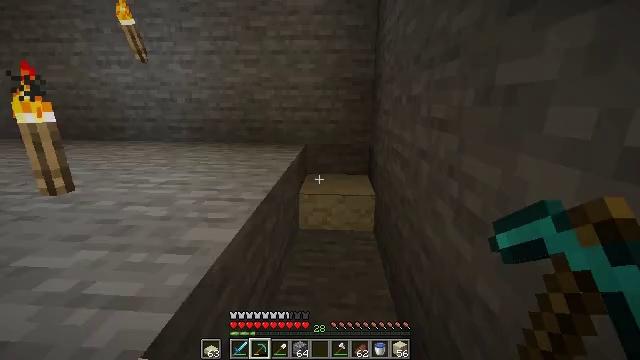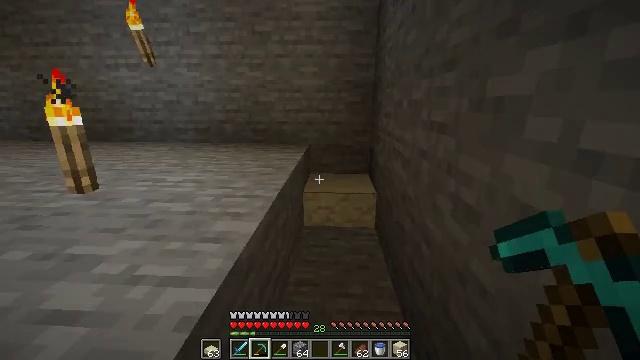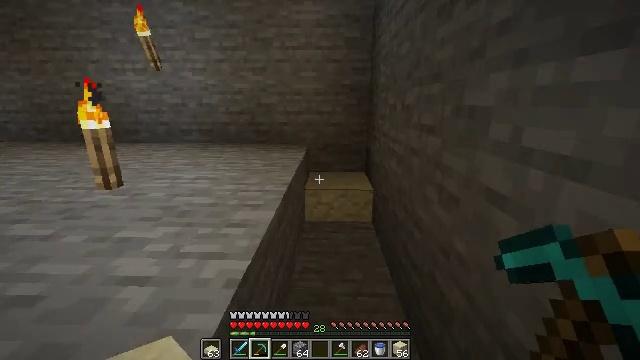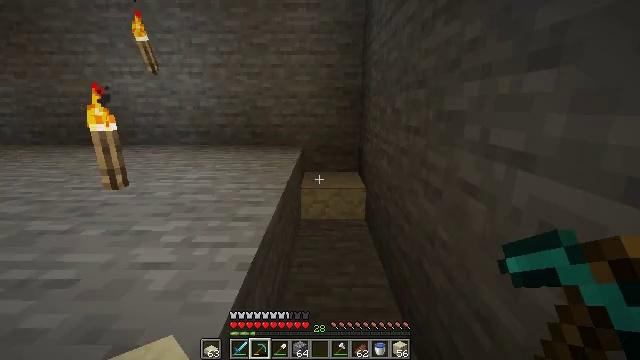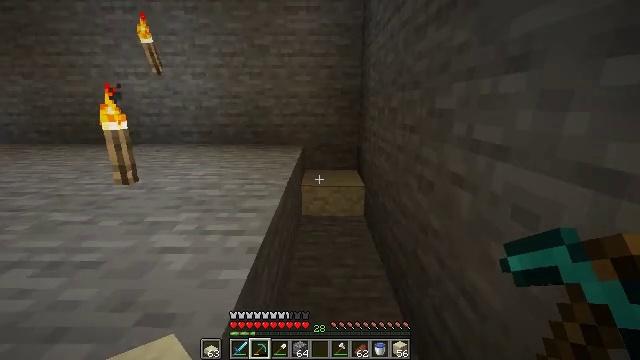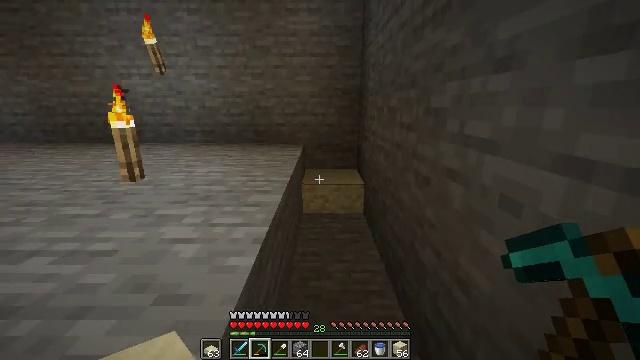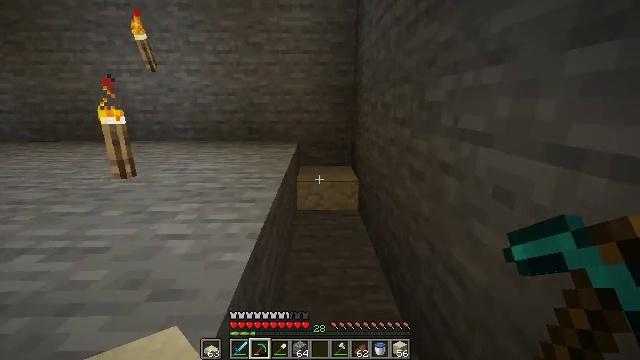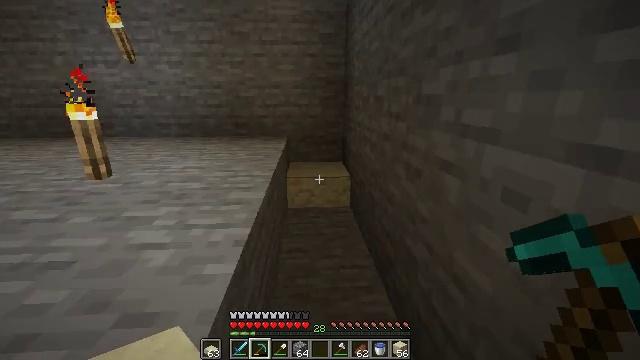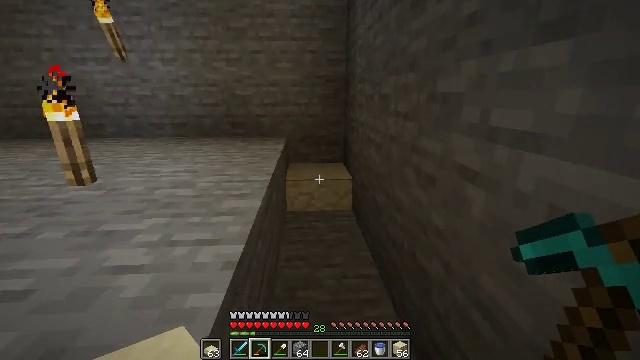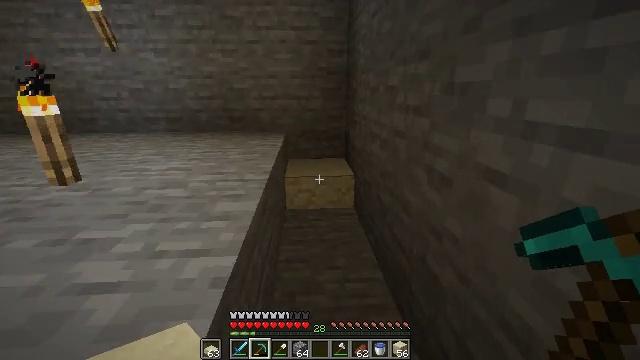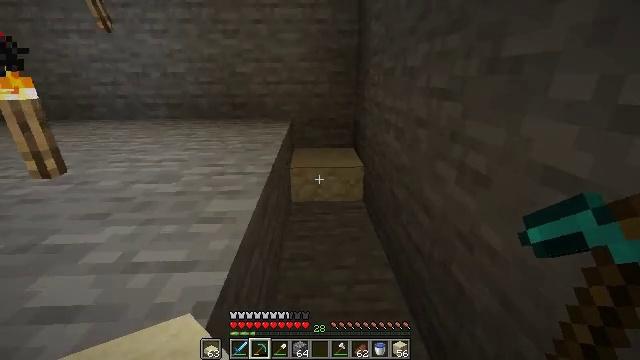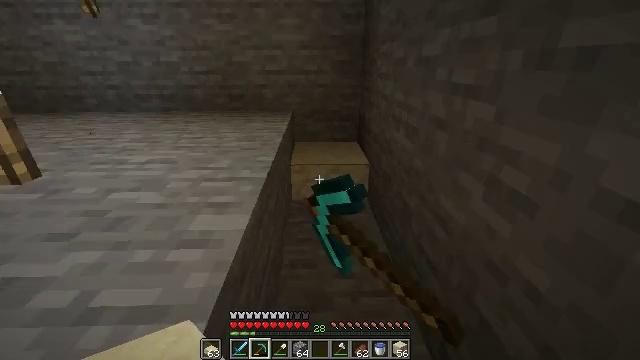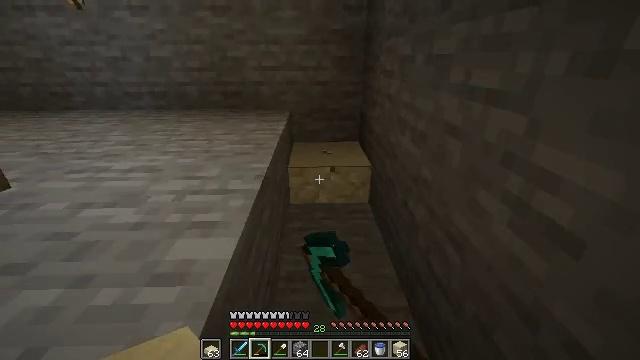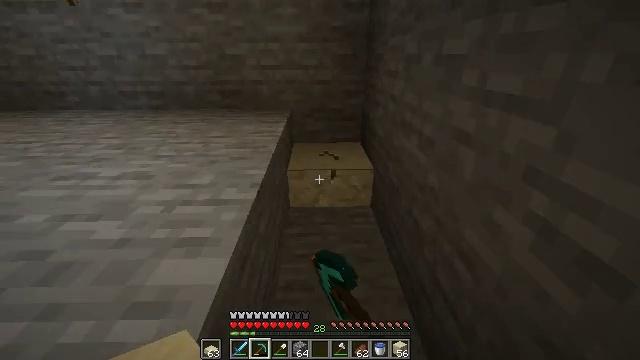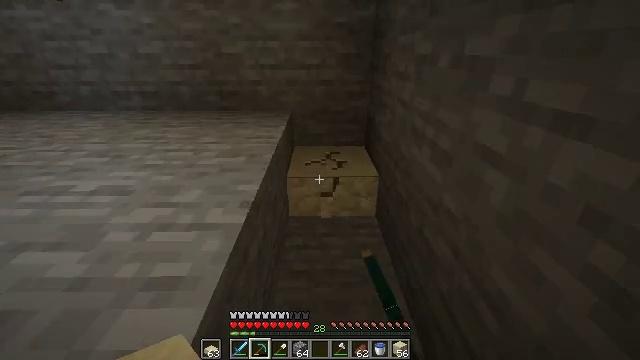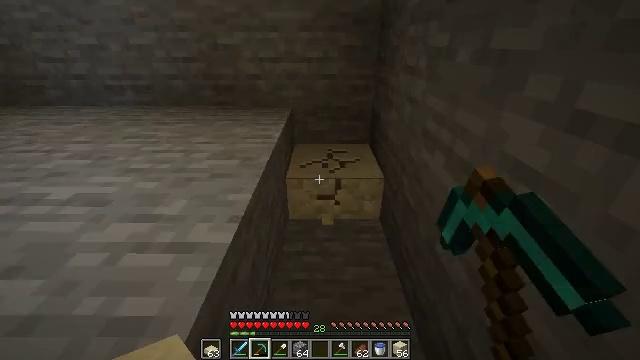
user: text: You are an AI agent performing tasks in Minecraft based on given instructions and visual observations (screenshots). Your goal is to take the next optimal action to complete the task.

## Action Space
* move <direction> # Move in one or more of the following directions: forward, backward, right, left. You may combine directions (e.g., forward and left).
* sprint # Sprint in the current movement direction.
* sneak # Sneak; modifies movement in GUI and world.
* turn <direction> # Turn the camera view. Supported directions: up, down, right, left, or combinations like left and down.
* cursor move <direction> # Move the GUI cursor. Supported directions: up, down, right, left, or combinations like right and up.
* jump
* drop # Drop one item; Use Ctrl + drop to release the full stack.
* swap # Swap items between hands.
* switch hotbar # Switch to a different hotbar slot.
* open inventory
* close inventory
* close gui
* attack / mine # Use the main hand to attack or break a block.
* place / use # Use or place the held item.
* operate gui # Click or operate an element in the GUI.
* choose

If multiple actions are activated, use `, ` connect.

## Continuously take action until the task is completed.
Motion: motion action
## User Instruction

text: Gather the sandstone slab from its placement.
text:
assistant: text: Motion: move back
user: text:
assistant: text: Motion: move back, turn right
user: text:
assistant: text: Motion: move back, turn right
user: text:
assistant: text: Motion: no_op
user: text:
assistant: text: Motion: no_op
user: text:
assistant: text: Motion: move forward, turn right
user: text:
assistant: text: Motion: move forward, turn right and down
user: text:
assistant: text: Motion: move forward
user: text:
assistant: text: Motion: move forward, turn down
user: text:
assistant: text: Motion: move forward, turn left and down, attack / mine
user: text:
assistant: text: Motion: move forward, turn down, attack / mine
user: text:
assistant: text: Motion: move forward, turn down, attack / mine
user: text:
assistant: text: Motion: move forward, attack / mine
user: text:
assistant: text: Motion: move forward, attack / mine
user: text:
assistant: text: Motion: move forward, turn down, attack / mine
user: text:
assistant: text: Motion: move forward, turn down, attack / mine
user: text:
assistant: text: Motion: move forward, turn down, attack / mine
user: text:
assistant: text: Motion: move forward, turn down, attack / mine
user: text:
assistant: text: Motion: move forward, turn down, attack / mine
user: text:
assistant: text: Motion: move forward, turn down, attack / mine
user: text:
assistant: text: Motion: move forward, turn down, attack / mine
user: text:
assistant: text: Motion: move forward, turn down, attack / mine
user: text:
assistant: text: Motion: move forward, turn down, attack / mine
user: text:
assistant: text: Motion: attack / mine